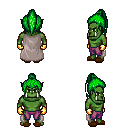
a pixel art fantasy rpg character, male body template, orc, green skin, gray cape, magenta pants, green long topknot hairstyle, gold gloves, brown slippers, four views (front, back, left, right), 2x2 character sprite sheet, small pixel art, hard edges, no anti-aliasing